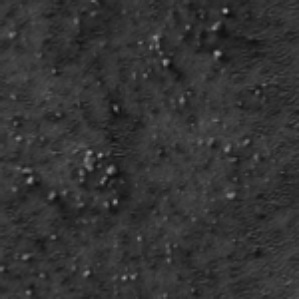
Label: frost